You are looking at the raw vibration waveform of a rotating shaft. Determine the machine's mechanical condition. Answer with exactly one of: normal, misalignment, unbalance, looseness.
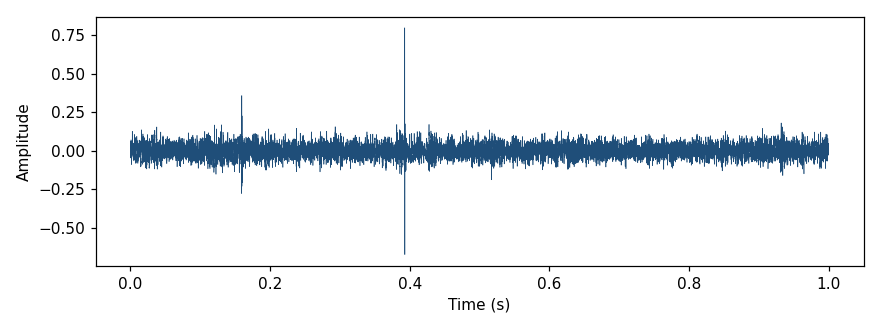
Answer: normal